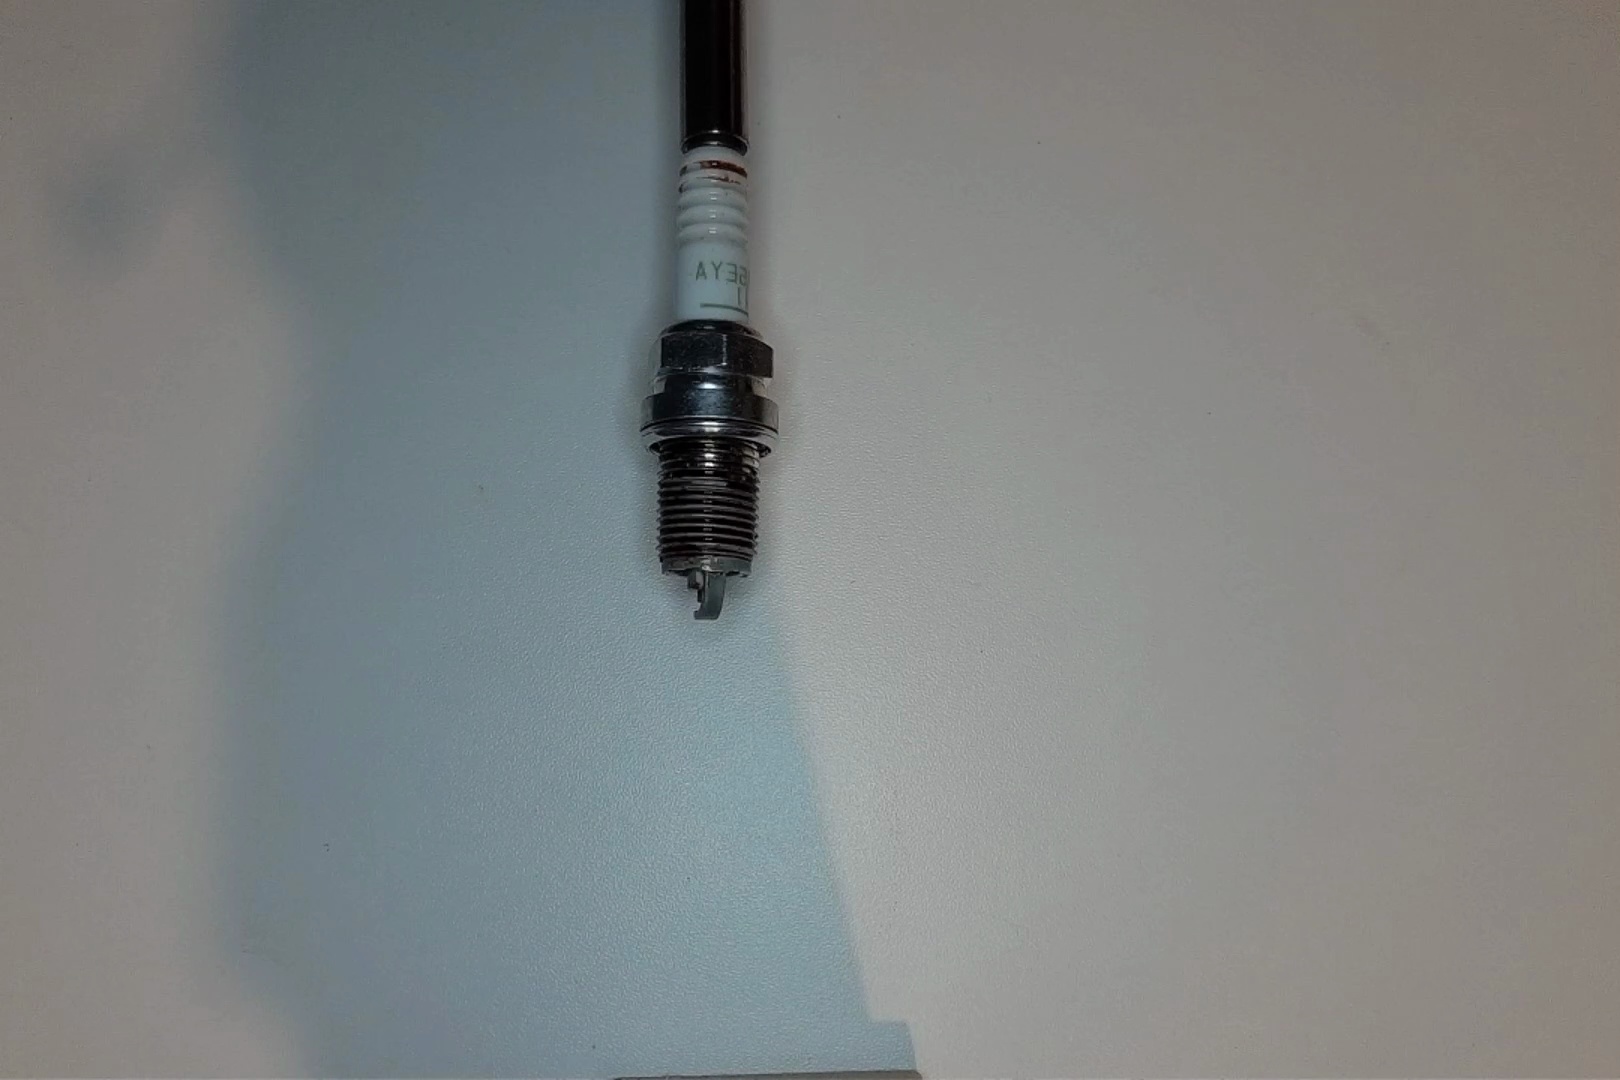
Label: anomaly